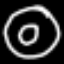
Label: donut